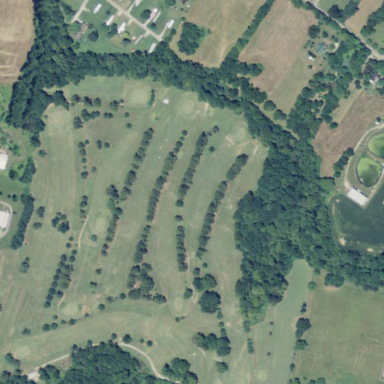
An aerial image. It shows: Golf course surrounded by greenery.